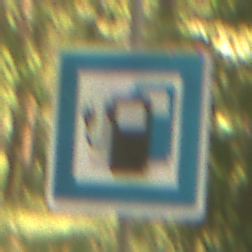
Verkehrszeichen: LadestationFuerElektrofahrzeuge
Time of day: Midday
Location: Outdoor (Nature)
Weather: PartlyCloudy
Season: NotSpecified
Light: Natural